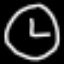
Label: clock